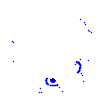
Particle: pion